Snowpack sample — Rabbit Ears Pass, Jackson County, Colorado, USA (12/17/25, 1:08 PM MST)
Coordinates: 40.387, -106.625
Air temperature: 34 °F
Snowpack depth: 46 cm
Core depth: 10 cm
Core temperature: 30.2 °F
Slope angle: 6°, slope face: 165°
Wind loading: medium
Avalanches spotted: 0
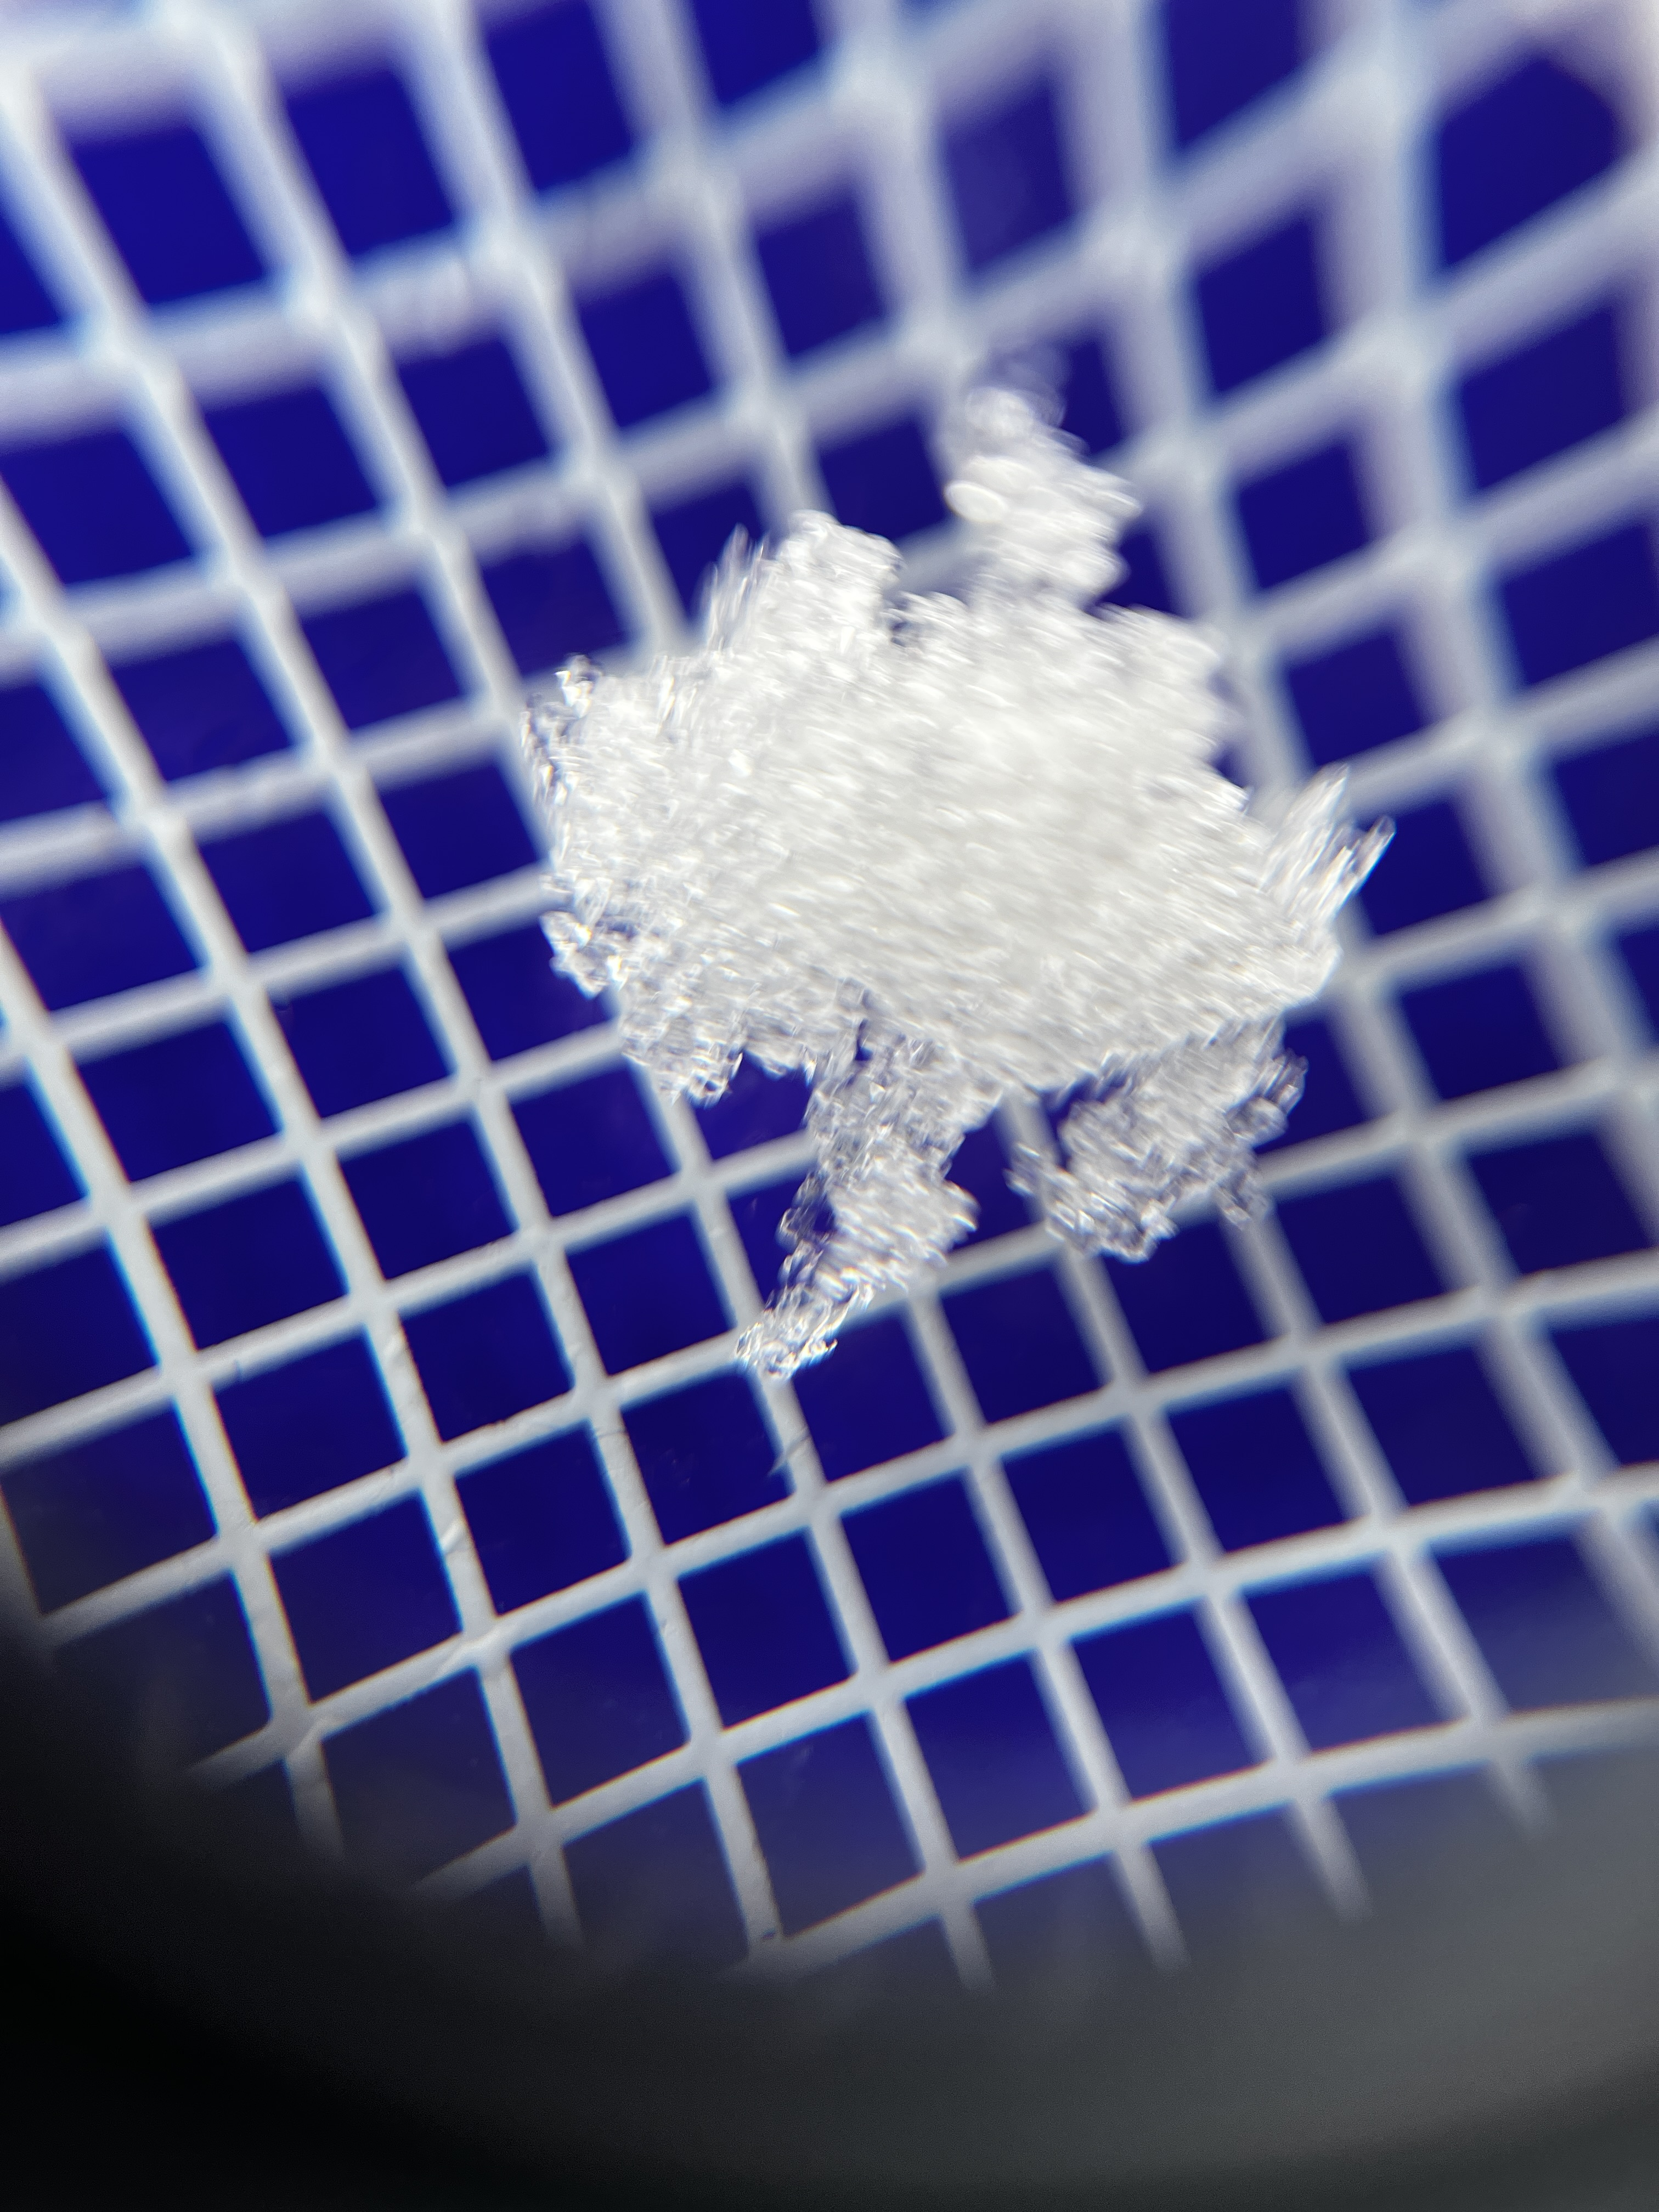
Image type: magnified_profile
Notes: No avalanches spotted nearby, although collected in a meadowy area with minimal risk on this face of the pass.